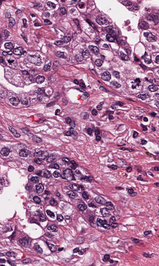
Tumor epithelial tissue: yes
Tumor-associated stroma tissue: yes
Normal tissue: no